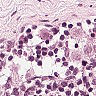
Metastatic tissue present: no